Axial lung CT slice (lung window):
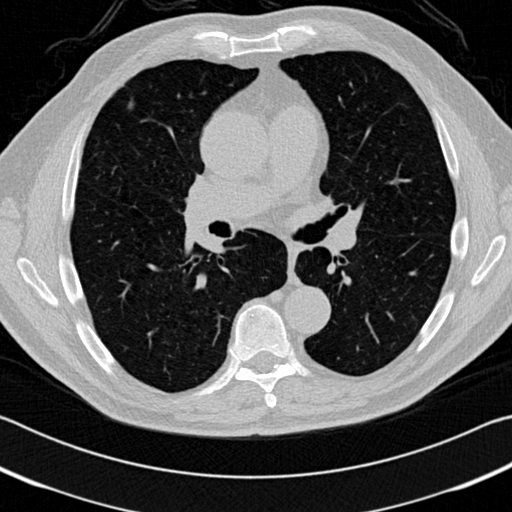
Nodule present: yes
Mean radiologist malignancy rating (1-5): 3